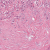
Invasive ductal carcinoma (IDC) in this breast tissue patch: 1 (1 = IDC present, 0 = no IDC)